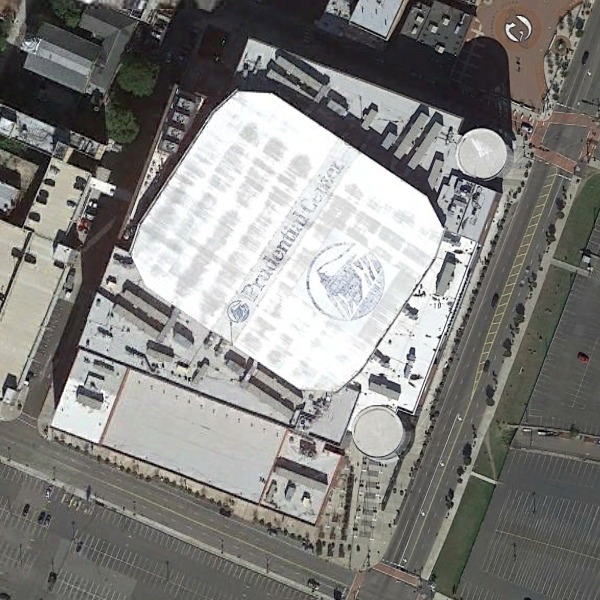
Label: Center